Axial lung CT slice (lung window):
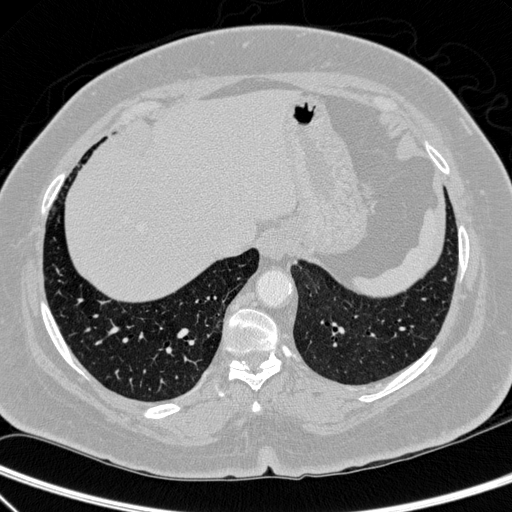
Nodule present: no